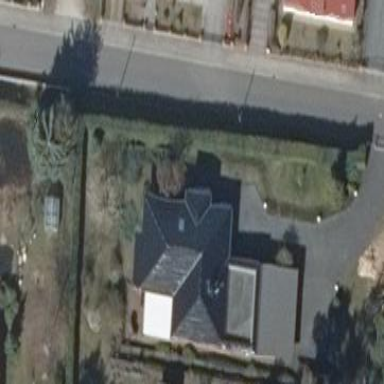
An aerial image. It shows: Residential building.